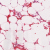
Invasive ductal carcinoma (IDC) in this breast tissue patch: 0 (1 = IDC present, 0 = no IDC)